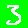
Digit: 3